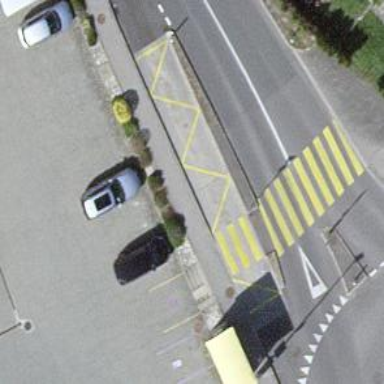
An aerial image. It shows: Bus stop with platform for public transport.